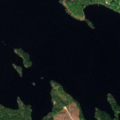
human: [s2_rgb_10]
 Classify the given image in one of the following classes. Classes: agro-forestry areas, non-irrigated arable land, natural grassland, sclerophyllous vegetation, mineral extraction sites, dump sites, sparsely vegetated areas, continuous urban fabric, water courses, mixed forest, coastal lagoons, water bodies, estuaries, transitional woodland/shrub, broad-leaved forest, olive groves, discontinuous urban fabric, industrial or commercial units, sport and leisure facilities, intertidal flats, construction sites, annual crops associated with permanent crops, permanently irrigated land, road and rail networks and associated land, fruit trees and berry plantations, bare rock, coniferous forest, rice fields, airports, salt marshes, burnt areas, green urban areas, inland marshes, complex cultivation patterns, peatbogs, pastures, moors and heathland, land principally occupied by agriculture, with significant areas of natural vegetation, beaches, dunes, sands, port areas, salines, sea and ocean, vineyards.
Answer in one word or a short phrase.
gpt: land principally occupied by agriculture, with significant areas of natural vegetation, mixed forest, water bodies